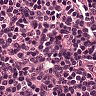
Metastatic tissue present: no